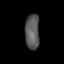
Tissue: lung
Cell type: Endothelial cells
Senescence score: 0.2428
Nuclear area (px): 494
Mean DAPI intensity: 89.526